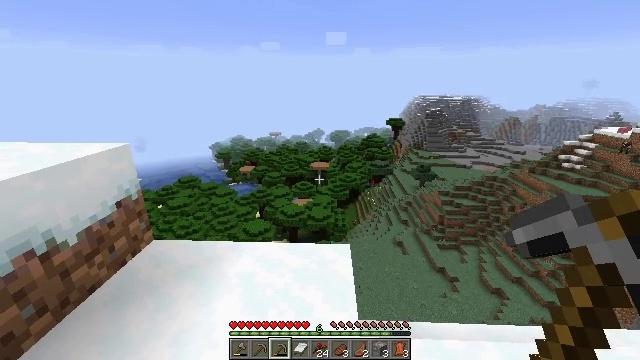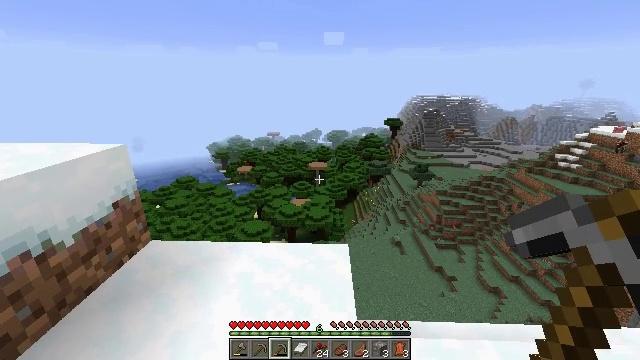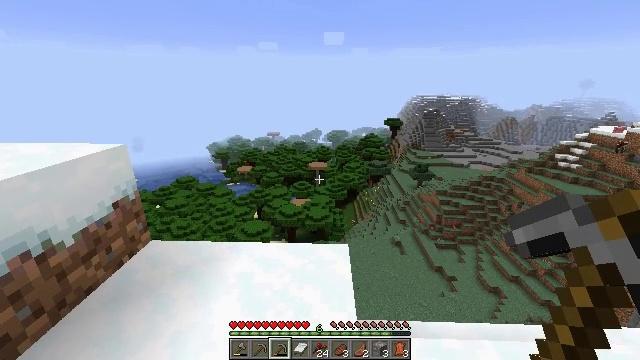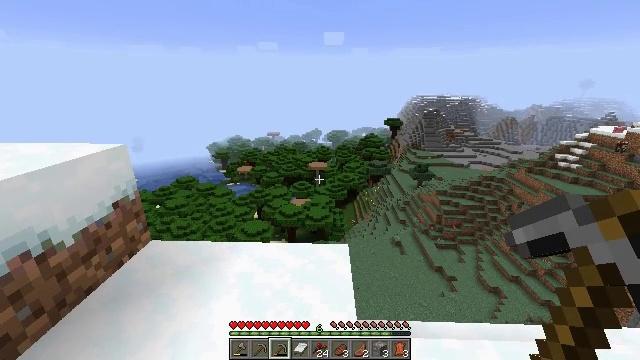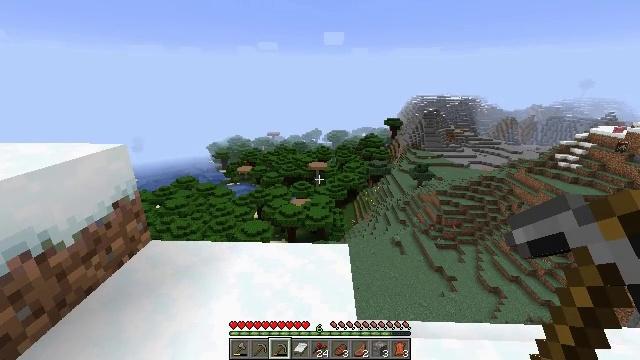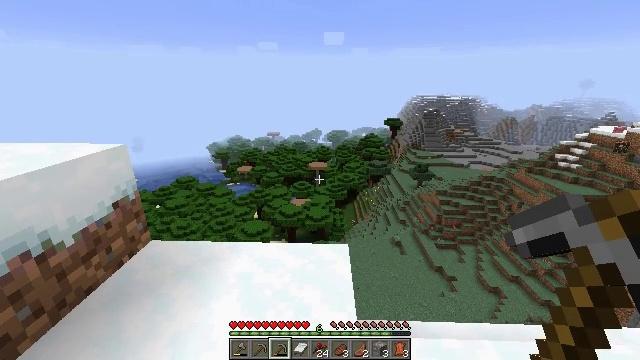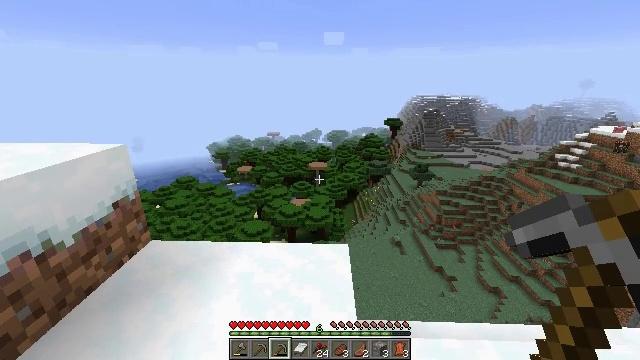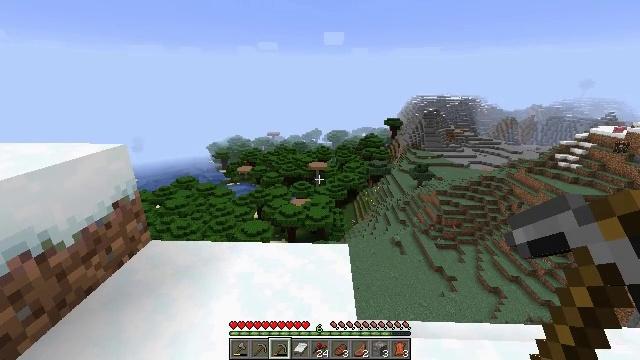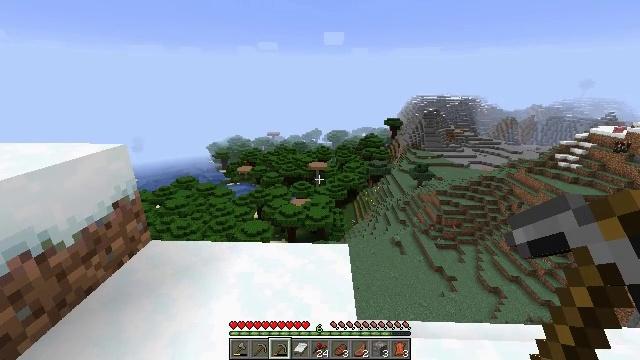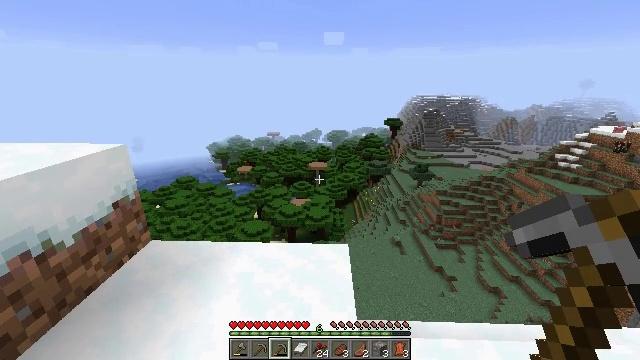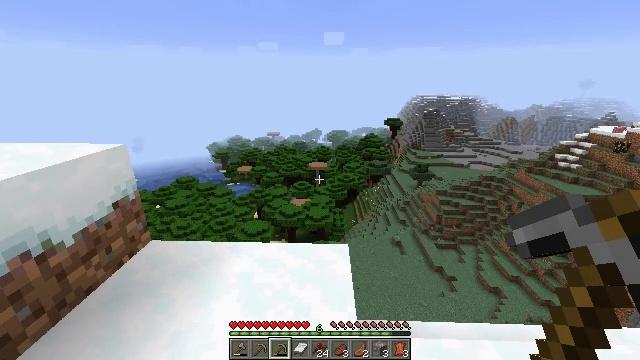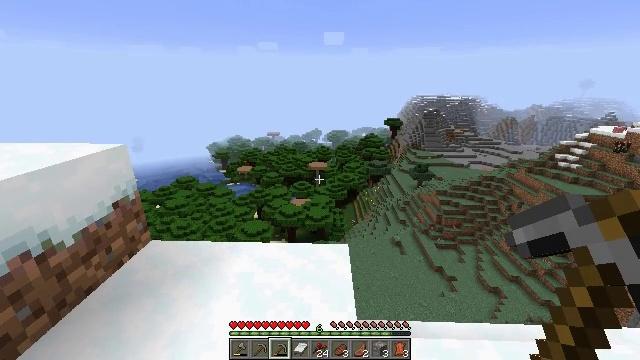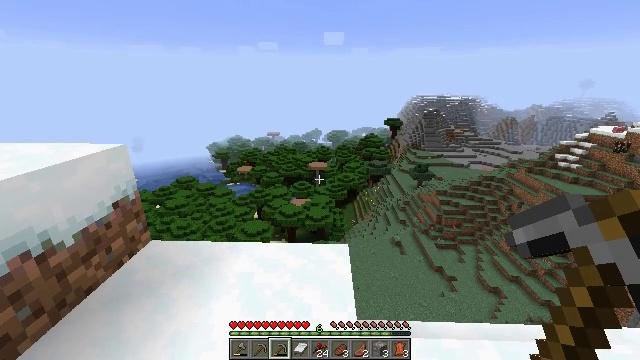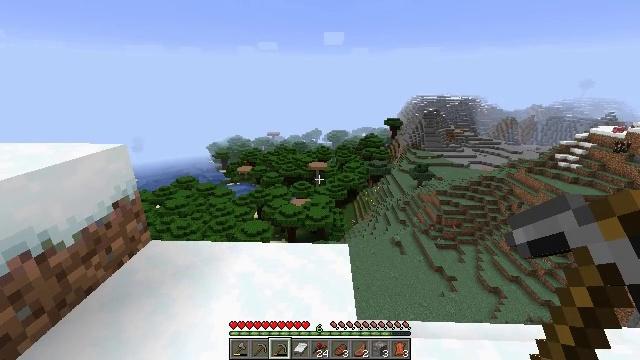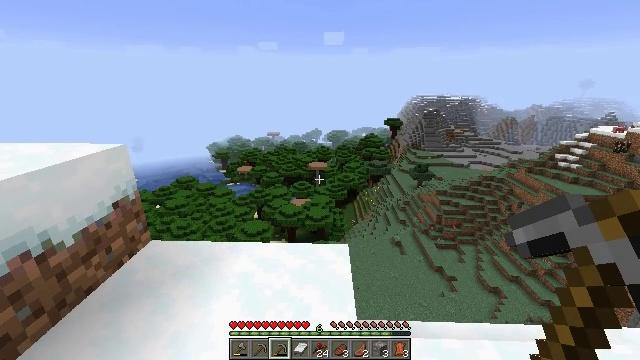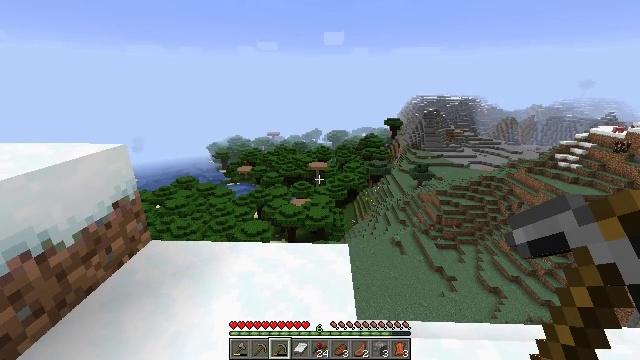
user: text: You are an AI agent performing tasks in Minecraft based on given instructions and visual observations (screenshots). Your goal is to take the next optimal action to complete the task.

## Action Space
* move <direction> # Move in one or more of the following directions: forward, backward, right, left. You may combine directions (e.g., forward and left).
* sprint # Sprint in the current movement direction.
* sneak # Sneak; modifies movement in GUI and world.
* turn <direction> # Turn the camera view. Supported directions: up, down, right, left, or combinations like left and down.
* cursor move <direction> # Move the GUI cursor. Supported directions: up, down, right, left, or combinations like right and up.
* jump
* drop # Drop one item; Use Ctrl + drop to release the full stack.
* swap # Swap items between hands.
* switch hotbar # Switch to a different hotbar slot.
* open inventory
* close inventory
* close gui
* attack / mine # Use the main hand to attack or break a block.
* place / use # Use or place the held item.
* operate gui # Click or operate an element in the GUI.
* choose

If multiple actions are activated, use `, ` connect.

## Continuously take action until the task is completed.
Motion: motion action
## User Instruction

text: Harvest the mushroom stem for materials.
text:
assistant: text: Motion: no_op
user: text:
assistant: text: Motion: no_op
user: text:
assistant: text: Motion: no_op
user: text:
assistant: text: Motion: no_op
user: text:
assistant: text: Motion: no_op
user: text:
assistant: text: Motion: no_op
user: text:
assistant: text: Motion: no_op
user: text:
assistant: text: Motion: no_op
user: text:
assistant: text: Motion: no_op
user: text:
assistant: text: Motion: no_op
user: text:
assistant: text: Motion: no_op
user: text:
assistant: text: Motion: no_op
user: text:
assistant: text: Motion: no_op
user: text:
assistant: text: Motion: no_op
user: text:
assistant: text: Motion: no_op
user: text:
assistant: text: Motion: no_op
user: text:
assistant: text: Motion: no_op
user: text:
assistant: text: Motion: no_op
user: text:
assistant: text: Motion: no_op
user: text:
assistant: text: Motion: no_op
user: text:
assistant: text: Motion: no_op
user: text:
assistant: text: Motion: no_op
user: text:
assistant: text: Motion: no_op
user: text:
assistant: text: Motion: no_op
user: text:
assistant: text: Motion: no_op
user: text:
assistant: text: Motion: no_op
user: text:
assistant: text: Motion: no_op
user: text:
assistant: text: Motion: no_op
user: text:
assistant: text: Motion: no_op
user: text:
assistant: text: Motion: no_op